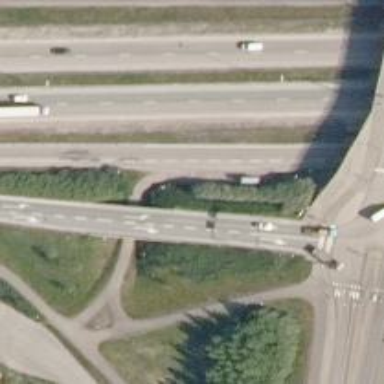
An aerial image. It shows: Bridge with asphalt surface. It is part of the trunk link highway.